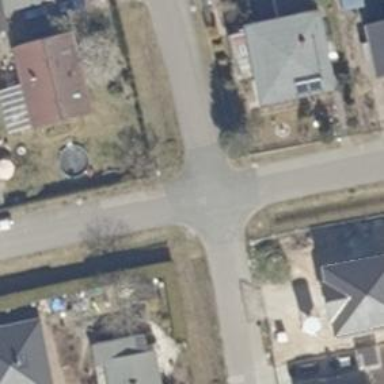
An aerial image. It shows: Residential road.